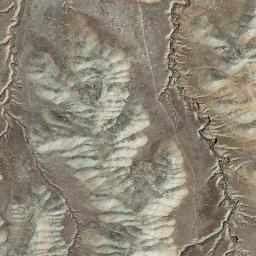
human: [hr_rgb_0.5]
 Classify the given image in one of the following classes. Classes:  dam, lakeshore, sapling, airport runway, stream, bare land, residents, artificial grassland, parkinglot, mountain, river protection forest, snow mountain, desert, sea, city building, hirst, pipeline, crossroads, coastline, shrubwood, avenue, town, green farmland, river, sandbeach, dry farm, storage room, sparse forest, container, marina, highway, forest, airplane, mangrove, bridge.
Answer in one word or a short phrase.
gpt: mountain